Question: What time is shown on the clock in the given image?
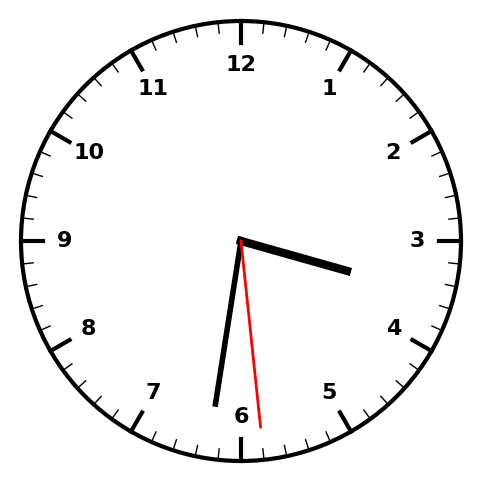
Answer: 03:31:29